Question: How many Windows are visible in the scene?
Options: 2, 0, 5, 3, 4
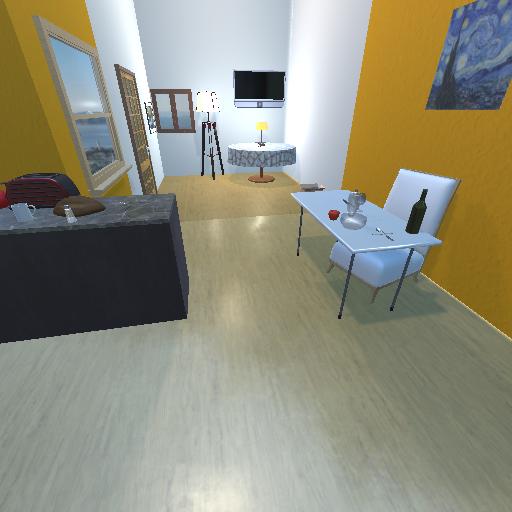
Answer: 2